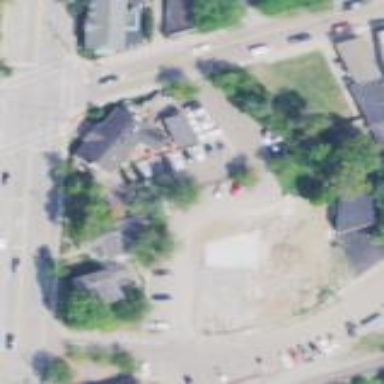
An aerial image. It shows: Paved parking area.